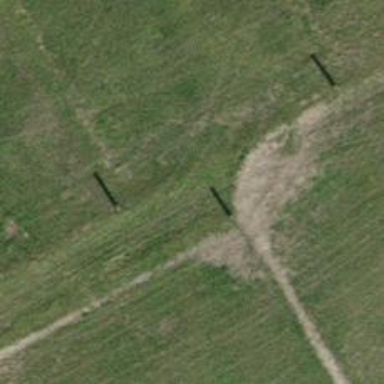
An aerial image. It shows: Fence.